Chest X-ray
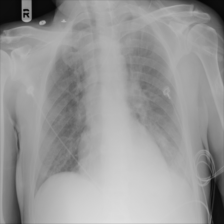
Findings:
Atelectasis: negative
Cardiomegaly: positive
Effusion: negative
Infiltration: negative
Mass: negative
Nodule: negative
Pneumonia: negative
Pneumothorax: negative
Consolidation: negative
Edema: negative
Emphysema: negative
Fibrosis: negative
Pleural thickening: negative
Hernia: negative